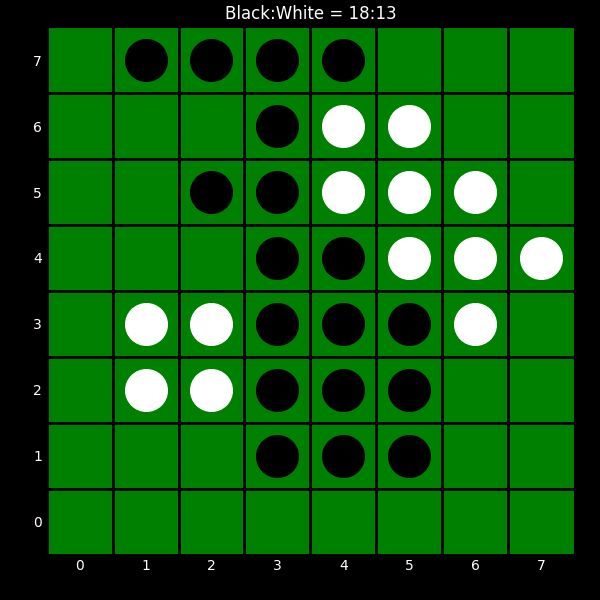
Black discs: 18
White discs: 13